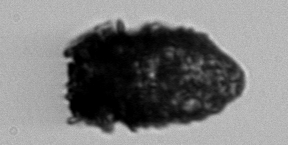
Label: Stenosemella_pacifica